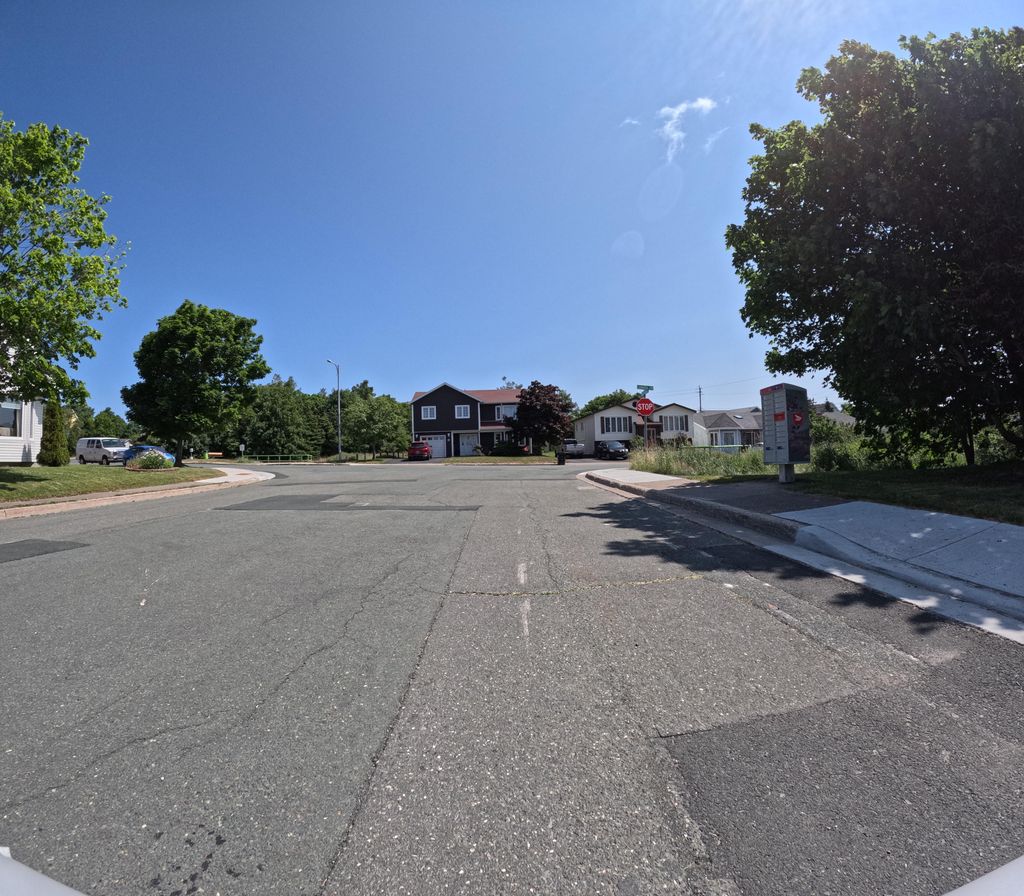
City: st_johns